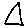
Label: triangle